Field crop: maize
Growth stage: 1
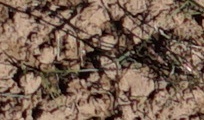
Species: lolium